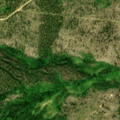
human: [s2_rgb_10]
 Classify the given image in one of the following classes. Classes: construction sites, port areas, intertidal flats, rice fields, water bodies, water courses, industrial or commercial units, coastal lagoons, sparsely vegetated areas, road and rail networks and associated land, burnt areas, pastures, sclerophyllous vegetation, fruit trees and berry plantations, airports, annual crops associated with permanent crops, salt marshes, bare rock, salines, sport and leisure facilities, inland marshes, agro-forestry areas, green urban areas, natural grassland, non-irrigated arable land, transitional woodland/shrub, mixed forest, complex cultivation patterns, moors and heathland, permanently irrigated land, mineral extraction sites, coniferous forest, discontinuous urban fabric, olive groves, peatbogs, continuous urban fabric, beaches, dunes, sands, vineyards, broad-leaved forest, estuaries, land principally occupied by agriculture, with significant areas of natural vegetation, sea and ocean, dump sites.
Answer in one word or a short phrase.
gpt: coniferous forest, transitional woodland/shrub